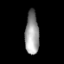
Tissue: lung
Cell type: Epithelial cells
Senescence score: 0.2343
Nuclear area (px): 584
Mean DAPI intensity: 152.204